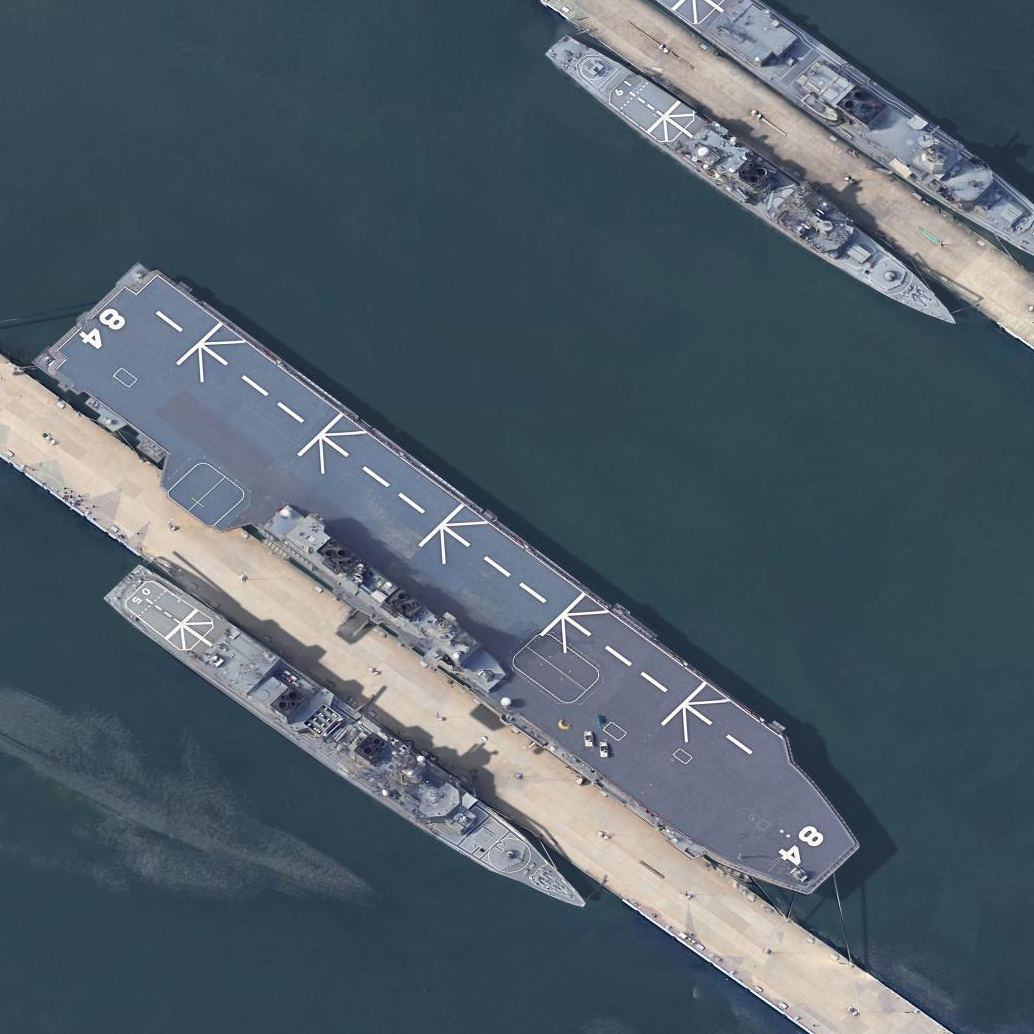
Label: assault